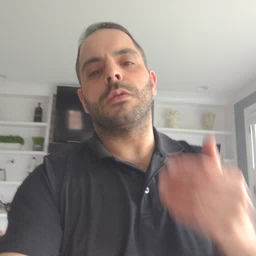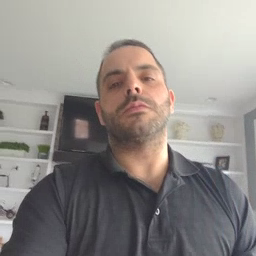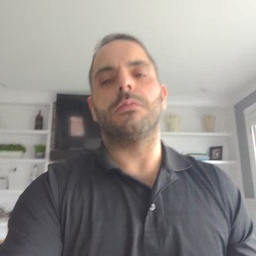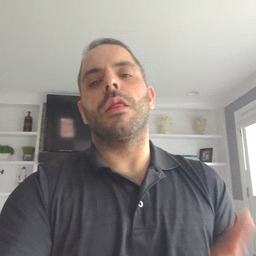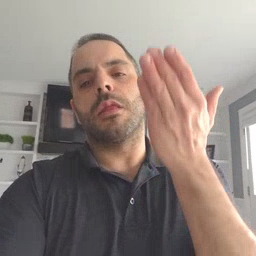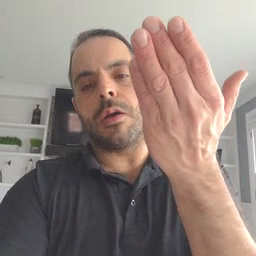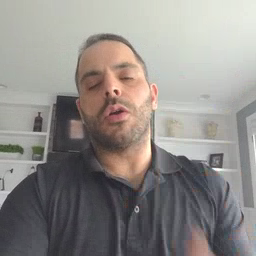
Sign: there